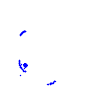
Particle: kaon